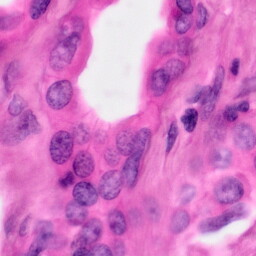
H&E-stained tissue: Pancreatic